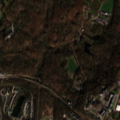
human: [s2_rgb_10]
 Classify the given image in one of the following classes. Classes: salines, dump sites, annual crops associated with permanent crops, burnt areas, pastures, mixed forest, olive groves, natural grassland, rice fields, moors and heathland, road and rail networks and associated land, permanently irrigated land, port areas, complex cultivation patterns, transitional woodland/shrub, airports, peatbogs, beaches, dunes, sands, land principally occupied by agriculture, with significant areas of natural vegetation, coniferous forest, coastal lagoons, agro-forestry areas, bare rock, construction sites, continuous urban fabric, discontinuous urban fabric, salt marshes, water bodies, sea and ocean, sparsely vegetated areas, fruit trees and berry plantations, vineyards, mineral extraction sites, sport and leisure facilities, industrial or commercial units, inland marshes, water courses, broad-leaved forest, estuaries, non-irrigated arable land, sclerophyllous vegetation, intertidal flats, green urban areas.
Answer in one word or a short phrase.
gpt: discontinuous urban fabric, sport and leisure facilities, broad-leaved forest